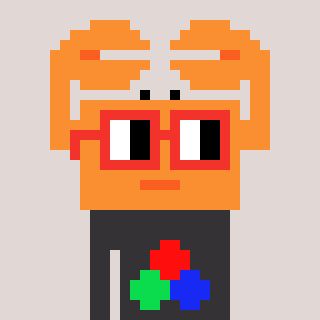
a pixel art character with square red glasses, a crab-shaped head and a grayscale-colored body on a warm background